Field crop: maize
Growth stage: 2
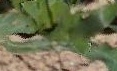
Species: maize